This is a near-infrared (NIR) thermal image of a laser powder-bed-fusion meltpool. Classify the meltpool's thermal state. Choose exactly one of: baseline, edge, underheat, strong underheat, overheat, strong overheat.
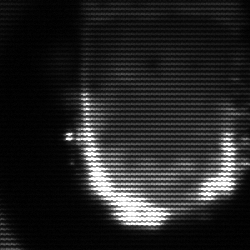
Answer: baseline